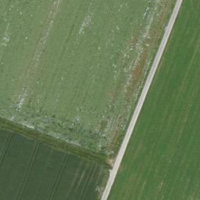
EUNIS habitat code: 52
Species observed at this site:
Malva neglecta
Convolvulus arvensis